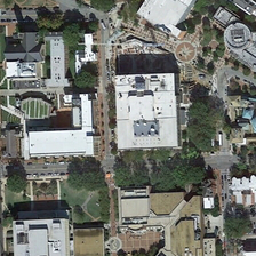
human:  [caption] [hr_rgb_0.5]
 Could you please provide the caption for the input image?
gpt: A square school is located next to a church with a blue-green roof.

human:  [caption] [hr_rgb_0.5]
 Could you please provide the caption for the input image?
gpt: the rectangular with gray roof is surrounded by exquisite buildings .

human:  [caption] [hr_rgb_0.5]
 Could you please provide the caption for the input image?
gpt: it is a large campus with several teaching beuildings and raods in it .

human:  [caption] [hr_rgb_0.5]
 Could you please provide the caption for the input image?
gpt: A school with square buildings is located next to the church on the blue-green roof.

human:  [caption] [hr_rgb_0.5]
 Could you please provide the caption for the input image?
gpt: A school with square buildings is lying next to a church with a blue-green roof.